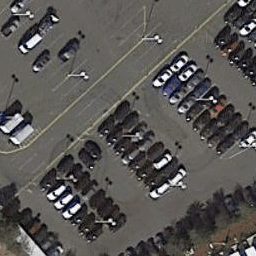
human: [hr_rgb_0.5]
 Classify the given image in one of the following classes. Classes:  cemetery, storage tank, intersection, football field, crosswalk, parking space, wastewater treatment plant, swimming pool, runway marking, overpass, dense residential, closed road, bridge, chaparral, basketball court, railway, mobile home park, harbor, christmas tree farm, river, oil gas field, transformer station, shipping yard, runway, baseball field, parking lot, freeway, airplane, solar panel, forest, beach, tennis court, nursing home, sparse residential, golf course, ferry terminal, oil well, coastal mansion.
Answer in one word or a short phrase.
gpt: parking lot